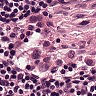
Metastatic tissue present: no